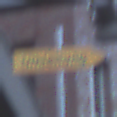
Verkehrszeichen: UmleitungswegweiserRechtsweisend
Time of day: SunriseSunset
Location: Outdoor (Urban)
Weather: Clear
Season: NotSpecified
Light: Natural